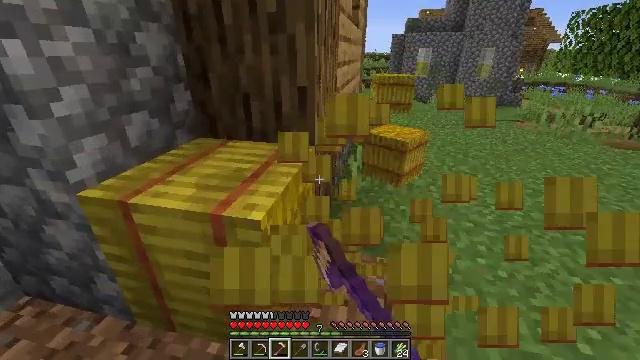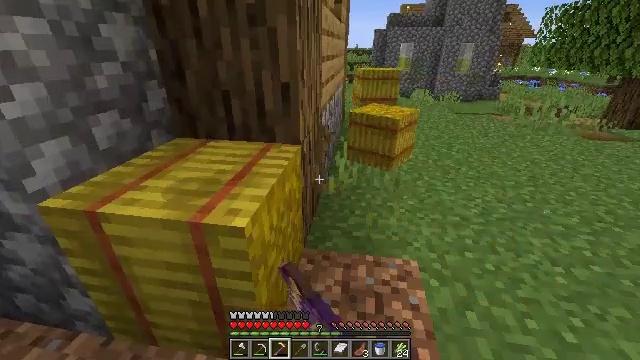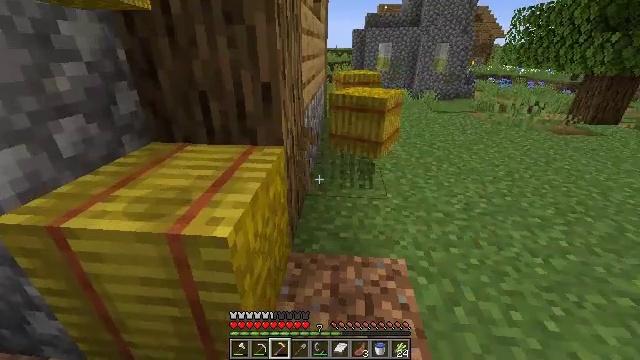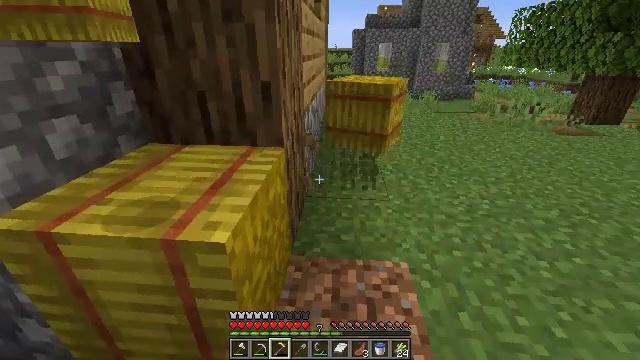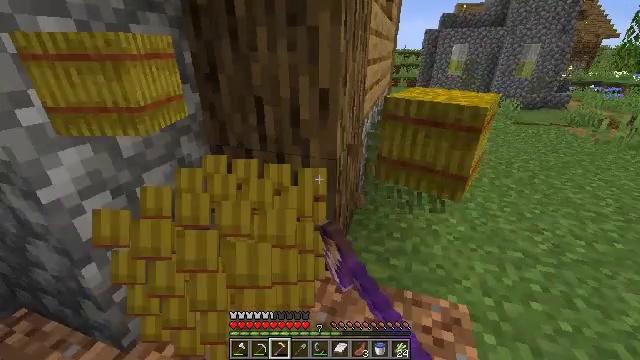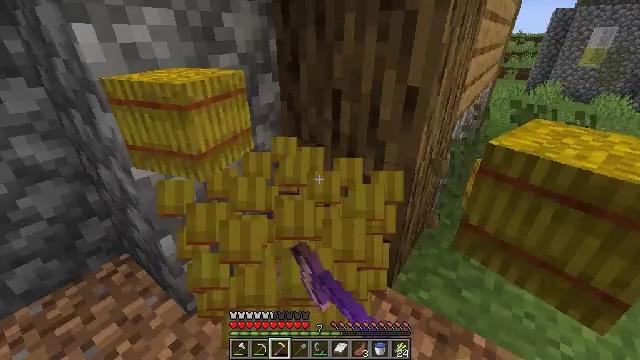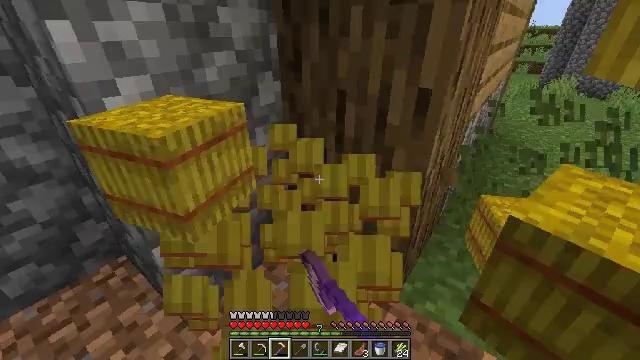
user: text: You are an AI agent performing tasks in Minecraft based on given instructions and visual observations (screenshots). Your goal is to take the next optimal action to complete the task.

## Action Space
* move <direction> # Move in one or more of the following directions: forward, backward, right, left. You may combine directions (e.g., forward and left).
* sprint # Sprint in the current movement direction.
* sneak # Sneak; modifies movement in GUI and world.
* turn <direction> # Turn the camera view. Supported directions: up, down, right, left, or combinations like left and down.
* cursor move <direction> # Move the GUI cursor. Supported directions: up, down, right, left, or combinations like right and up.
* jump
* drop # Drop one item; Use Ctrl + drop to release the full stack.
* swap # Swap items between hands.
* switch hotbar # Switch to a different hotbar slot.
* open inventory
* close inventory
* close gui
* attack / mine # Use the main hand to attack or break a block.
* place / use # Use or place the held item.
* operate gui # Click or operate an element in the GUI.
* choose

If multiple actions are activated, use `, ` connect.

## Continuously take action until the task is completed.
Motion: motion action
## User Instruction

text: Gather grass on the ground.
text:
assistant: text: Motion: turn right, attack / mine
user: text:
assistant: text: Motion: turn right, attack / mine
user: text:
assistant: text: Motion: move forward, attack / mine
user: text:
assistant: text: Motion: move forward, turn left, attack / mine
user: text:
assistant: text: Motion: move forward, turn left and down, attack / mine
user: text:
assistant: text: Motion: move forward, turn left and down, attack / mine
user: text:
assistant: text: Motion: attack / mine